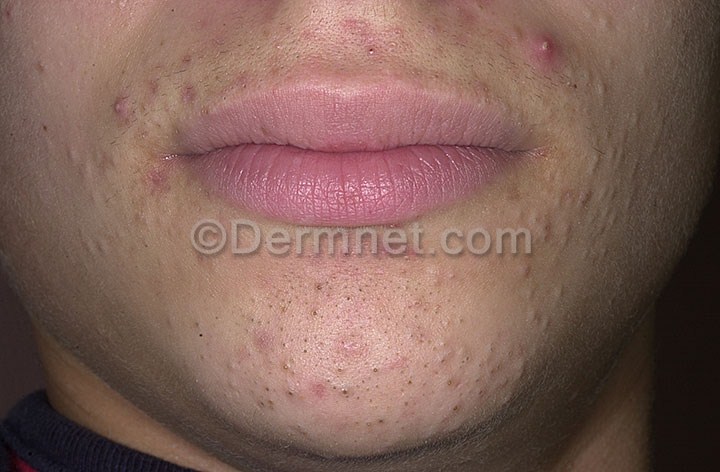
Disease: Acne and Rosacea Photos